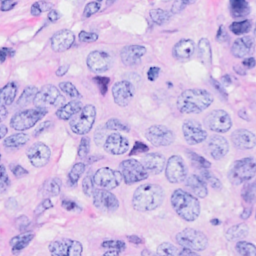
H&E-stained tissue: Breast